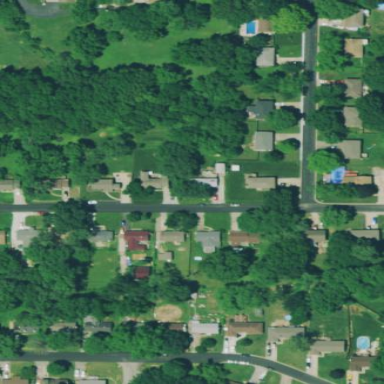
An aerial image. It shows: Residential area within neighborhood.